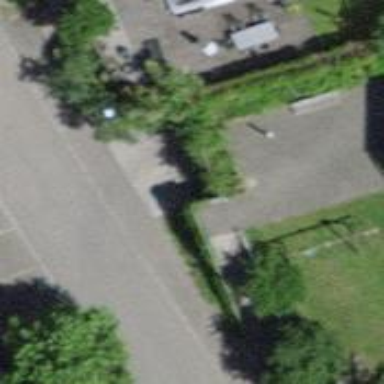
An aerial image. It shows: Parking entrance.